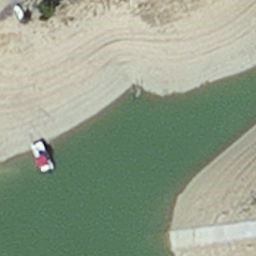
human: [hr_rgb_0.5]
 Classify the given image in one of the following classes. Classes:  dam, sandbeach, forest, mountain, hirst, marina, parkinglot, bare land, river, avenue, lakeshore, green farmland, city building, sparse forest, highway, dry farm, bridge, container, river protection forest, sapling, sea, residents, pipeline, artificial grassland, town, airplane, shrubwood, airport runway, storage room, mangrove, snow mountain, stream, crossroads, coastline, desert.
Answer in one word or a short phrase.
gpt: hirst